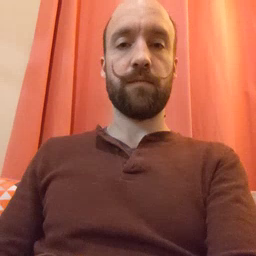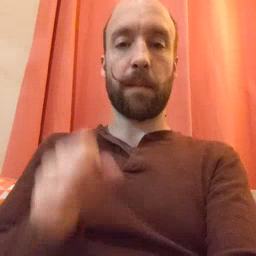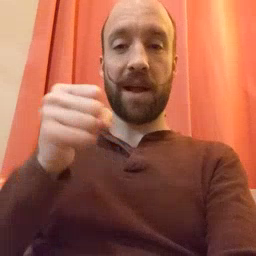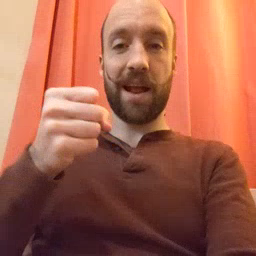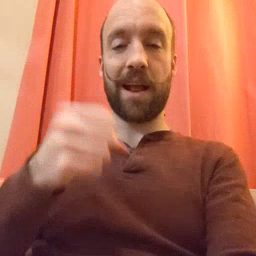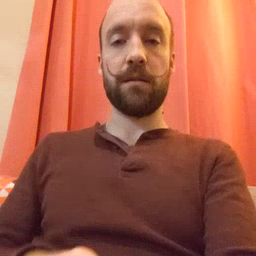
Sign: make